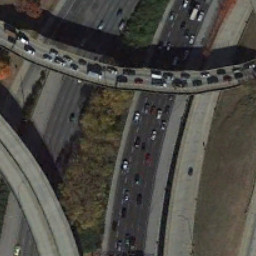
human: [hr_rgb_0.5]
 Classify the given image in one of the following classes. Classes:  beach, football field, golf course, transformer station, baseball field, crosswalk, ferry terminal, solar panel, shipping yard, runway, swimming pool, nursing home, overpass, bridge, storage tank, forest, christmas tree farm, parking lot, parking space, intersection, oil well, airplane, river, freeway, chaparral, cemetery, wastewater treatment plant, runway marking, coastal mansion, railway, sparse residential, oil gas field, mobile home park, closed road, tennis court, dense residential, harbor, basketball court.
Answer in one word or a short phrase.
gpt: overpass